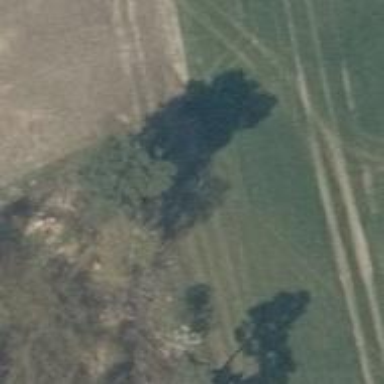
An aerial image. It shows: Hunting stand.